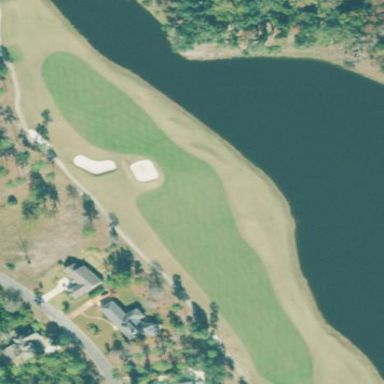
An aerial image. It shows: Grassy area designated as golf fairway.